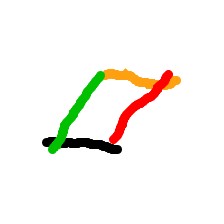
Shape: parallelogram